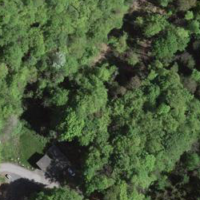
EUNIS habitat code: 41
Species observed at this site:
Fagus sylvatica
Daphne laureola